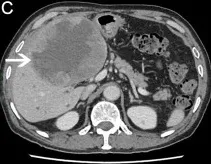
Abdominal magnetic resonance imaging (MRI)/computed tomography (CT) scans before and after apatinib therapy. Before apatinib treatment, a CT scan showed a mass with cystic and solid masses. Venous phase. After 3 months of apatinib treatment, MRI revealed that the tumor mass decreased significantly.
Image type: radiology (ct)